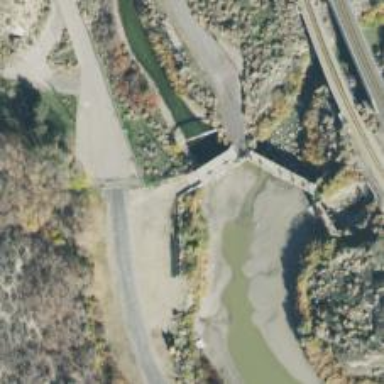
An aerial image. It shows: Dam along waterway.